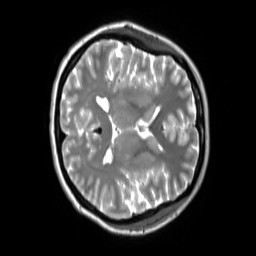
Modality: T2w
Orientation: axial
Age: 30
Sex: female
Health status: ill
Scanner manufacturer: siemens
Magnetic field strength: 3 T
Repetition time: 2.8 s
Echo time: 0.326 s